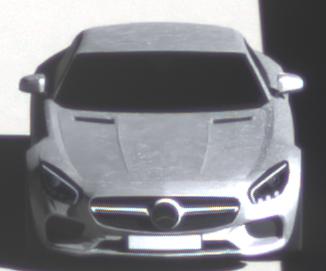
Make: Mercedes-Benz
Model: AMG GT Coupé
Detailed model: AMG GT (190) Coupé
Model produced from: 2014/10
Model produced until: 2017/01
Doors: 2
Color: white
Road condition: dry road
Daytime: morning or afternoon
Contrast: high contrast